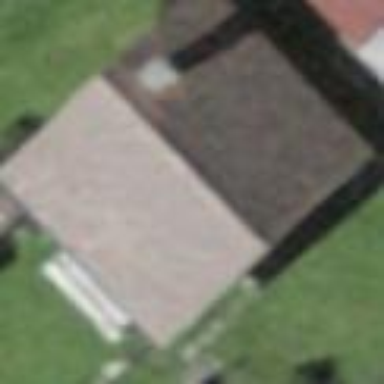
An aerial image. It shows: Building with tile roof.